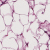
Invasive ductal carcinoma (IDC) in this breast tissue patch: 0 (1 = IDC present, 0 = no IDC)